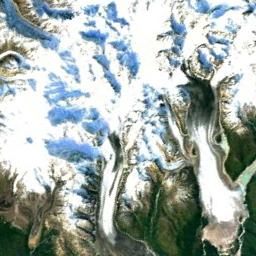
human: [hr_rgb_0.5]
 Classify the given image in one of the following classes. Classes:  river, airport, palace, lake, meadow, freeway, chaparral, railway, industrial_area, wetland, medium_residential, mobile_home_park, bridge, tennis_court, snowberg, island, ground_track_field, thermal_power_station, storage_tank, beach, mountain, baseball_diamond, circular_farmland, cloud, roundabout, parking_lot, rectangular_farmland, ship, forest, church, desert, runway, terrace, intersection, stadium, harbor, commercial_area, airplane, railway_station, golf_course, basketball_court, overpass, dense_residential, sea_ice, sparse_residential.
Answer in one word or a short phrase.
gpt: snowberg